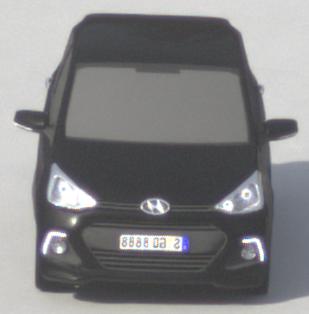
Make: Hyundai
Model: i10
Detailed model: Gen. 2
Model produced from: 2013
Model produced until: 2019
Doors: 5
Color: black
Road condition: dry road
Daytime: morning or afternoon
Contrast: medium contrast